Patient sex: F
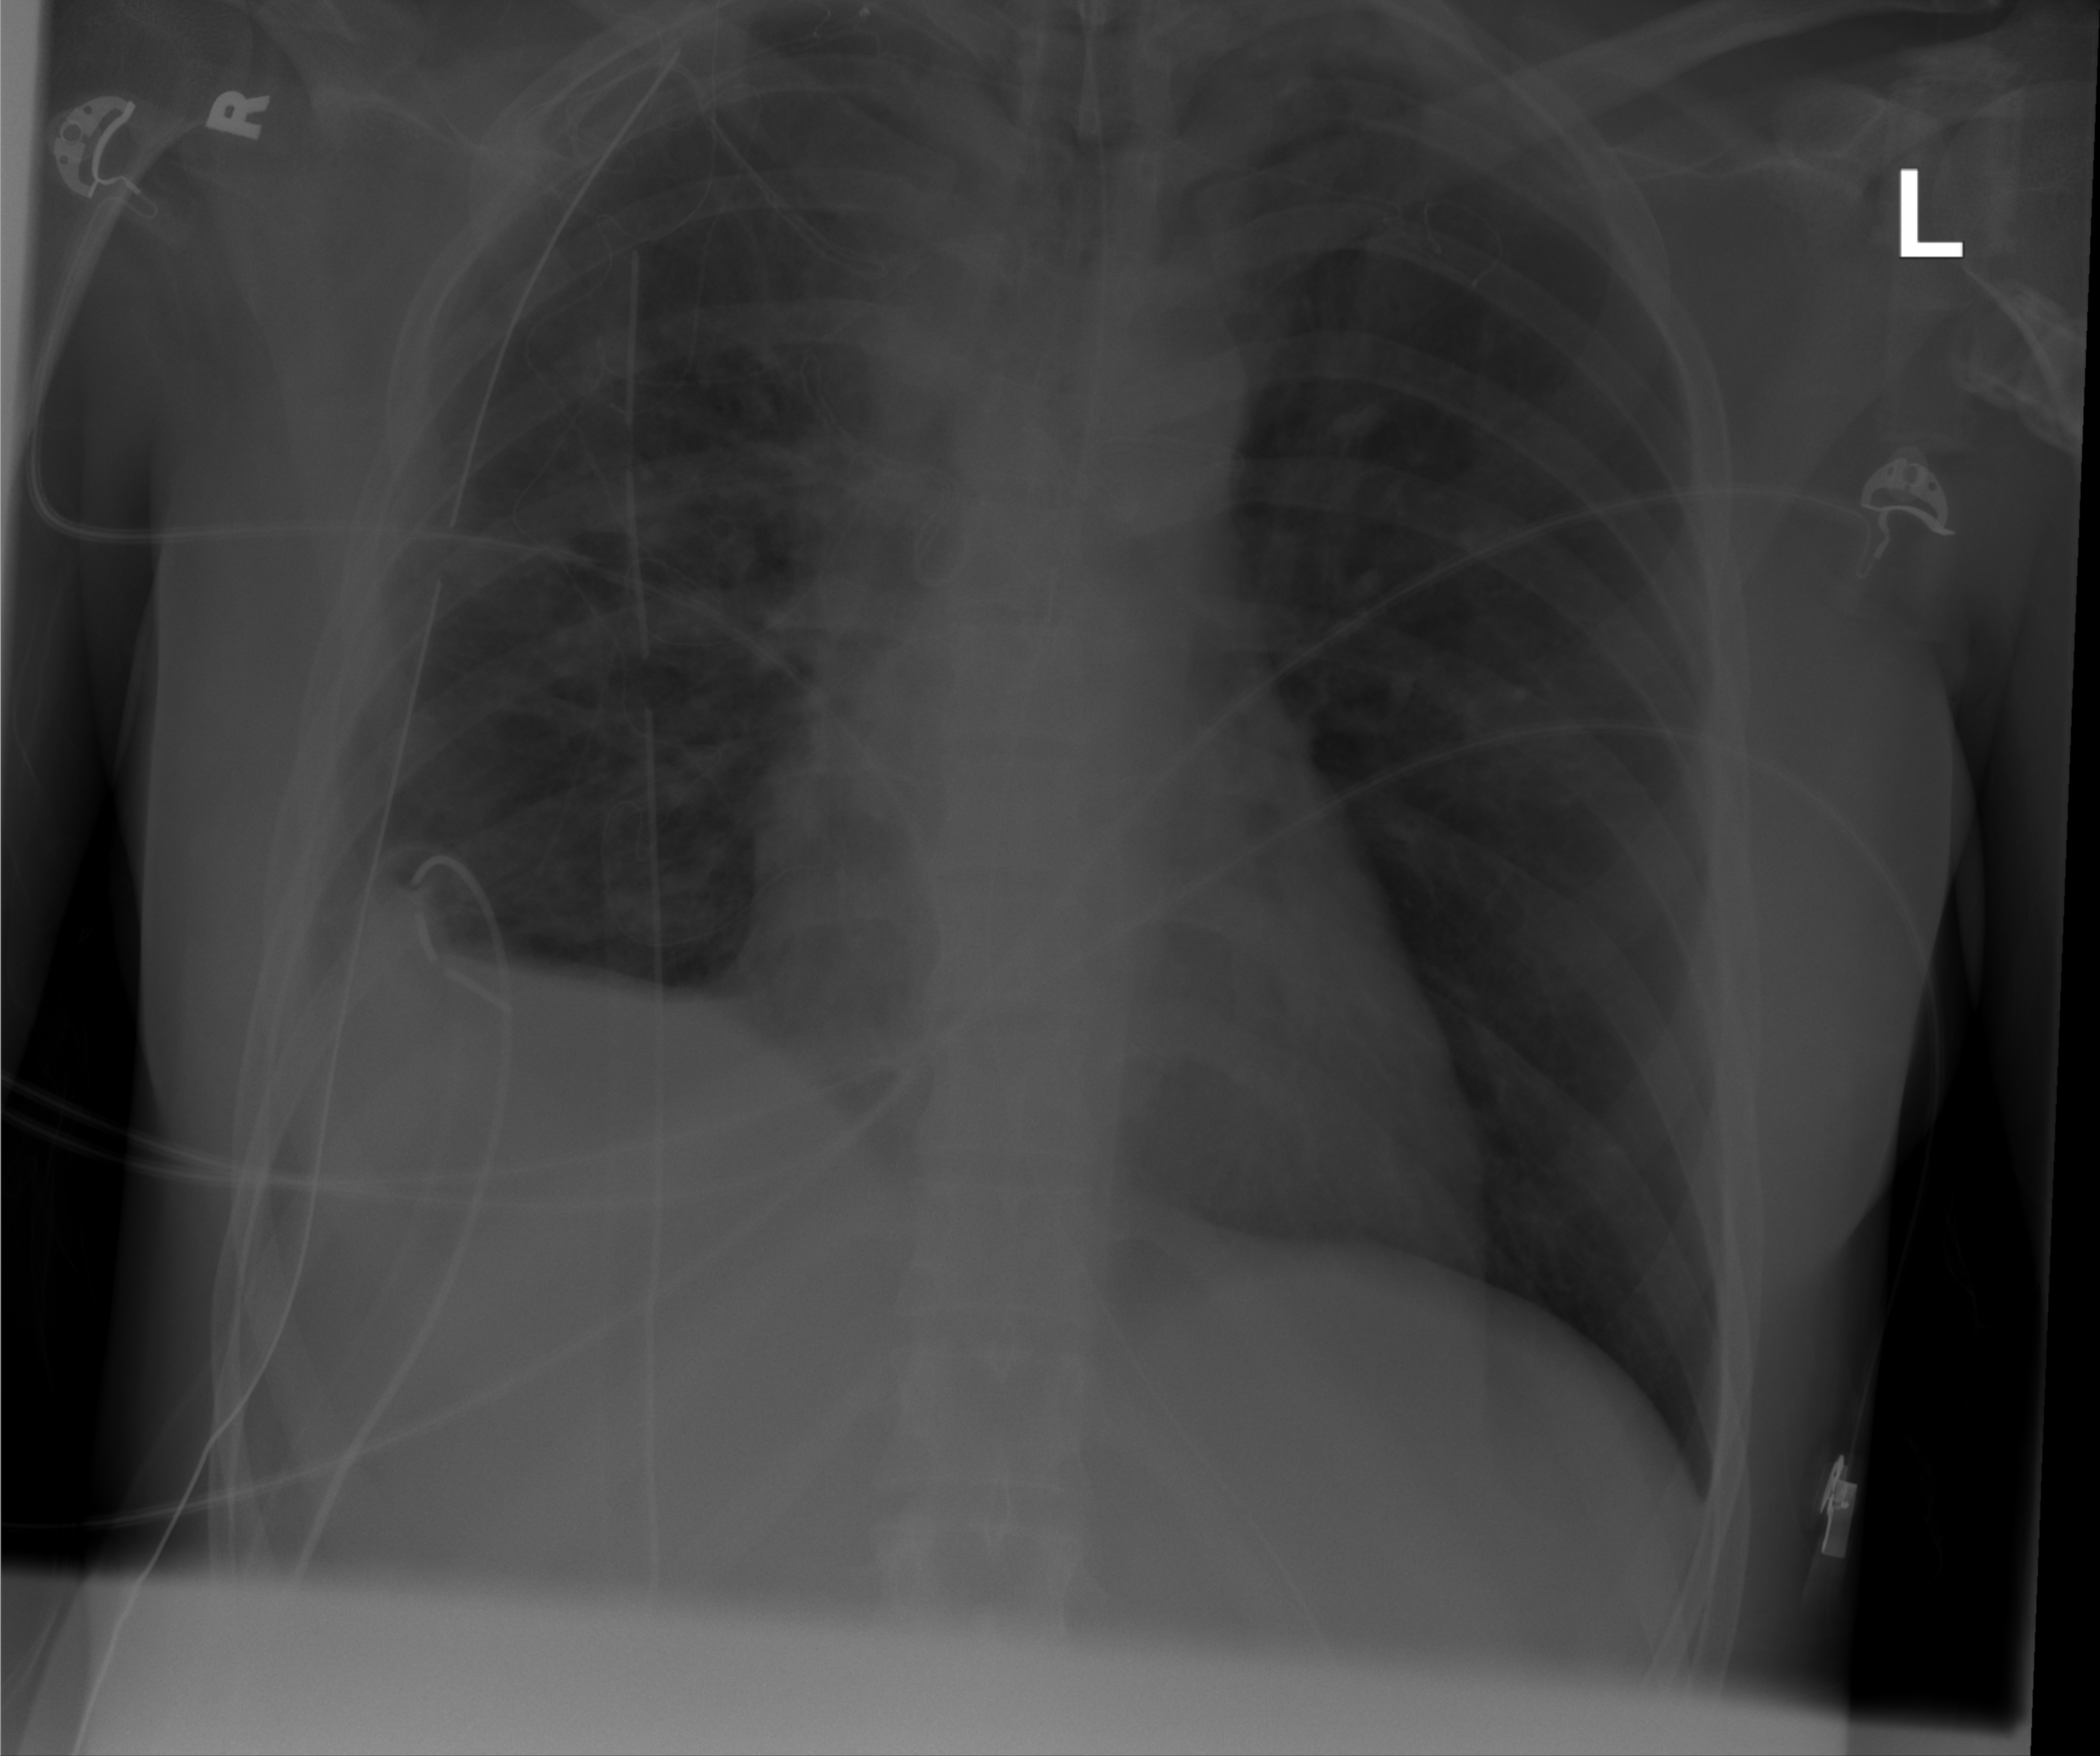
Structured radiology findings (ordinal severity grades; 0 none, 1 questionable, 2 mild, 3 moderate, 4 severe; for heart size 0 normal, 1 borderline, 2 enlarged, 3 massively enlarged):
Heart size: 0
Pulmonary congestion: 0
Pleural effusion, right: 2
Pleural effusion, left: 0
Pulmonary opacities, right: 1
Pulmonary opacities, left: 0
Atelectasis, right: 2
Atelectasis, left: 0